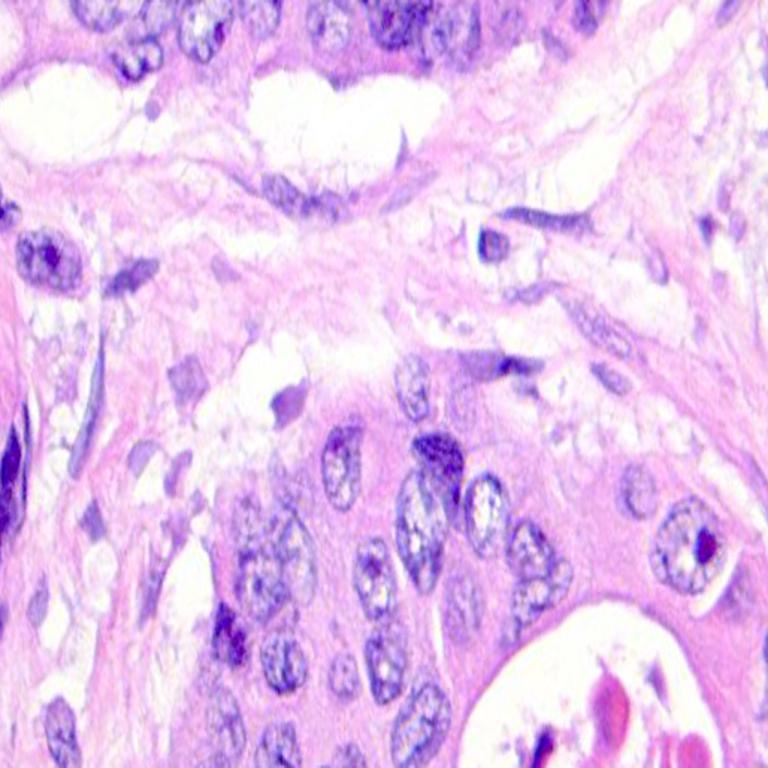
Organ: colon
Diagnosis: adenocarcinomas